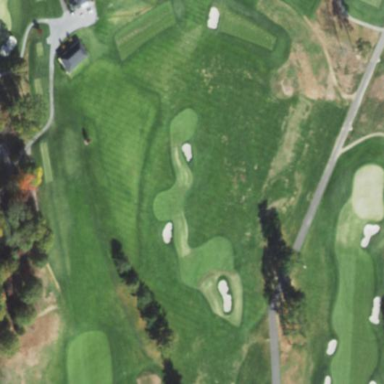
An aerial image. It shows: Grassy area designated as driving range for golf.